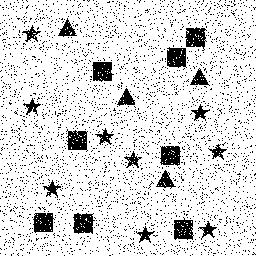
Squares: 8
Triangles: 4
Stars: 9
Total shapes: 21